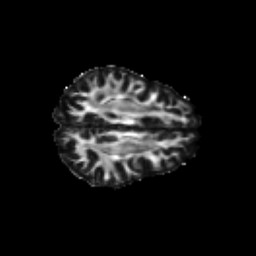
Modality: FA
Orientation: axial
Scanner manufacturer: siemens
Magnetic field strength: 3 T
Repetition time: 9.2 s
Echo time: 0.084 s